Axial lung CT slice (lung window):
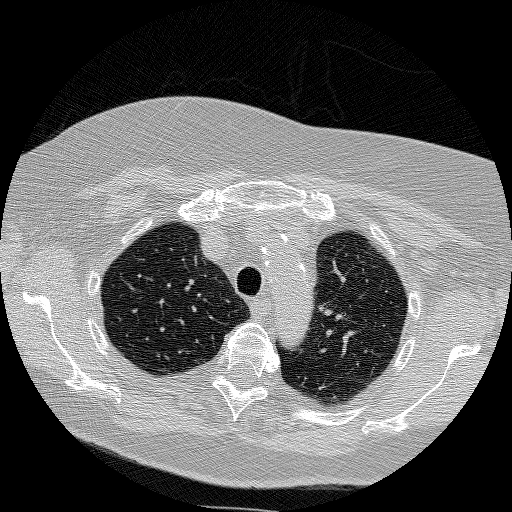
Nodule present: no